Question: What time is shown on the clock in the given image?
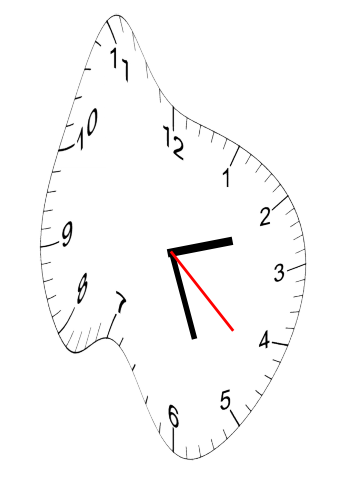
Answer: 02:26:22